Question: I am using Teamcity for automated deployment process in our application. It's a parametrized build where users will specify the environment, build location etc etc ...

Now, the thing is, can I get a drop down list to select these parameters from a predefined set?
Is there any way to do that ??
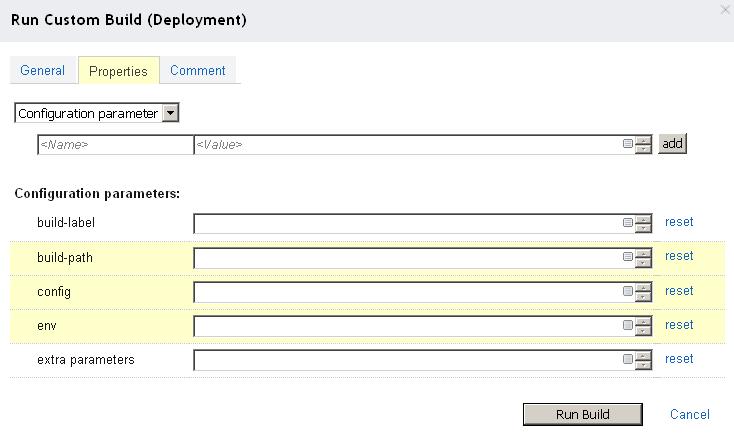
Answer: Not in current (6.5) TeamCity version, but maybe in future release:
<URL>